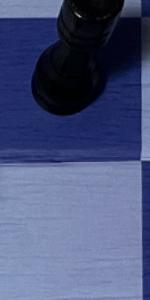
Label: Empty